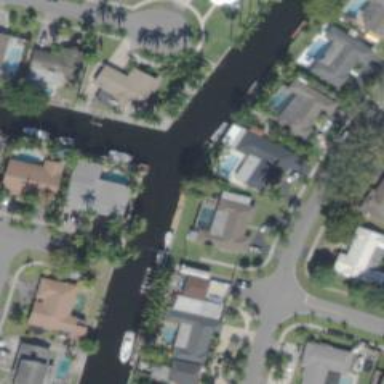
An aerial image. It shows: Canal.